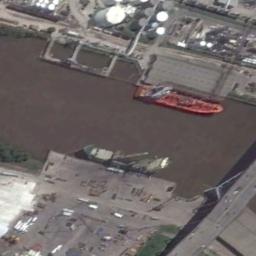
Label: ship